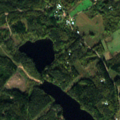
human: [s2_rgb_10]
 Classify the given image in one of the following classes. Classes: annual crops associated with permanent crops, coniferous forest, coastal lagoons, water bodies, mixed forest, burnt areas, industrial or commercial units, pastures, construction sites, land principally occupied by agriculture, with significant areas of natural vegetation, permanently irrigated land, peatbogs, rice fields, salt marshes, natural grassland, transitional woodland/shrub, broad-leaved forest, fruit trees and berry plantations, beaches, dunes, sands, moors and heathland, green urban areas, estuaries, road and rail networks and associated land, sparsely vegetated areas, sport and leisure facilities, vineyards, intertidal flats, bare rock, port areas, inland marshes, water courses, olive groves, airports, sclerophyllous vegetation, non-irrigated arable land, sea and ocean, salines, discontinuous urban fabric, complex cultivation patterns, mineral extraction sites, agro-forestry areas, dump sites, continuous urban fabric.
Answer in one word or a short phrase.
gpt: land principally occupied by agriculture, with significant areas of natural vegetation, coniferous forest, mixed forest, water bodies